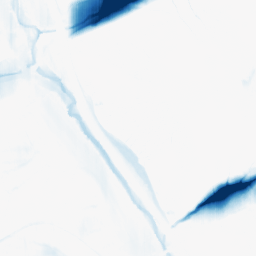
Category: morphological
Decomposition family: morphological_ellipse
Decomposition parameters: operation: closing
width: 50
height: 5
Upsampling method: lanczos
Upsampling parameters: scale: 8
Upsampling scale: 8